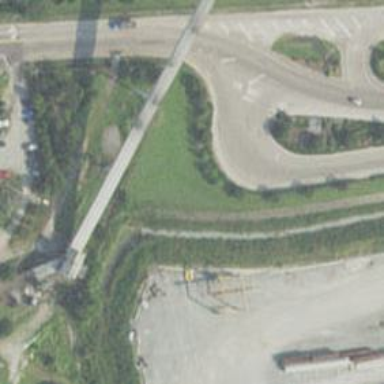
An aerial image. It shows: Primary link highway.